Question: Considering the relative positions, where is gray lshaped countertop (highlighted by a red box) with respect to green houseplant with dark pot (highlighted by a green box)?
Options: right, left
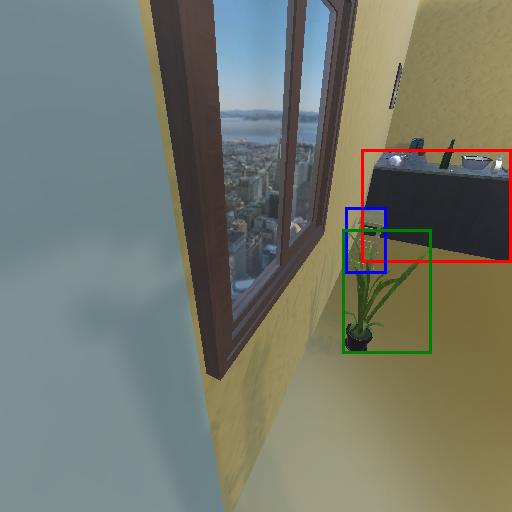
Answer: right